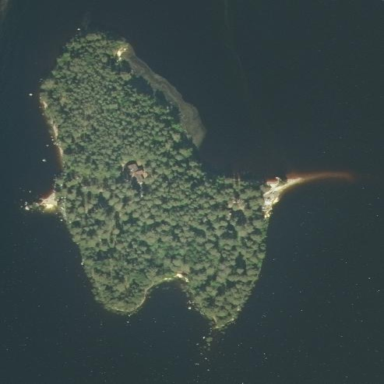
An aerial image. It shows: Islet.